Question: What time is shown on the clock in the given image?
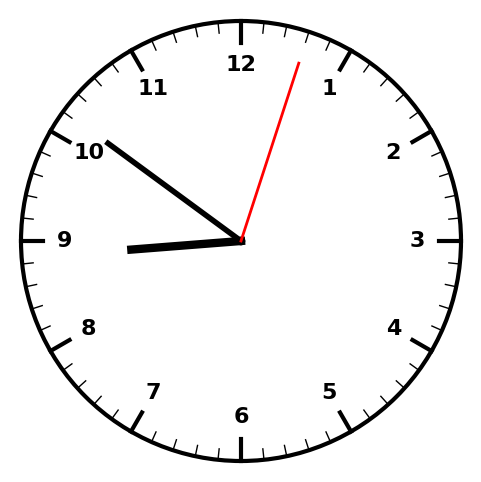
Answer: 08:51:03